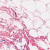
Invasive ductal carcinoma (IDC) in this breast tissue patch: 0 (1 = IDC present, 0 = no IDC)